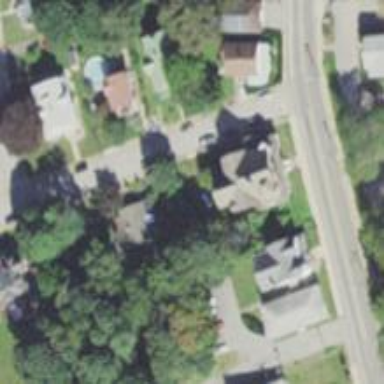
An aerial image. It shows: Residential driveway designated as service road.